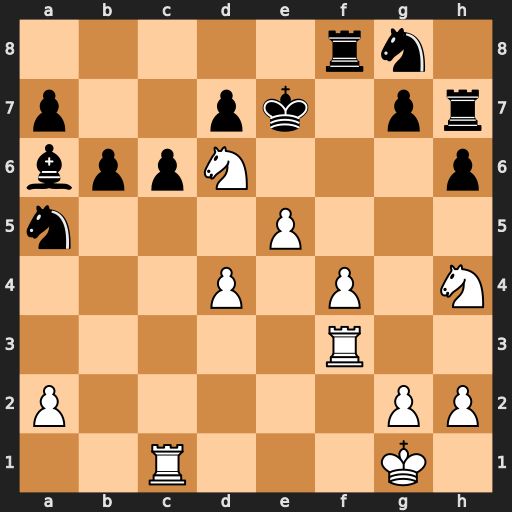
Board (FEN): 5rn1/p2pk1pr/bppN3p/n3P3/3P1P1N/5R2/P5PP/2R3K1
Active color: w
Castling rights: -
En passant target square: -
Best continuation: Ng6+ Kd8 Nxf8